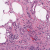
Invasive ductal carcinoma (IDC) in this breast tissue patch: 1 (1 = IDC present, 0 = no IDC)